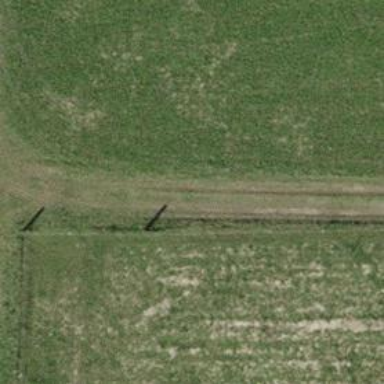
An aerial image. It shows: Grass track with grade 5 tracktype.